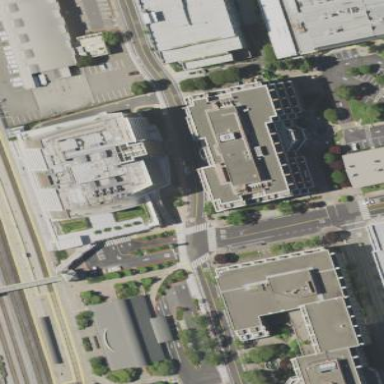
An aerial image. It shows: Office building.